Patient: sex M, age 38
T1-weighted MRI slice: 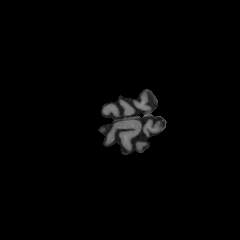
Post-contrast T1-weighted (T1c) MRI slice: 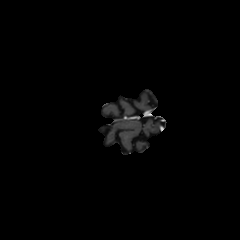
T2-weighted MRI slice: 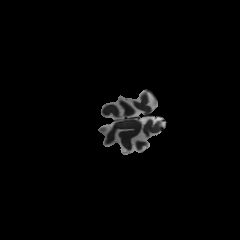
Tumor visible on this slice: no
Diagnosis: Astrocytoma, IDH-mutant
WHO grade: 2